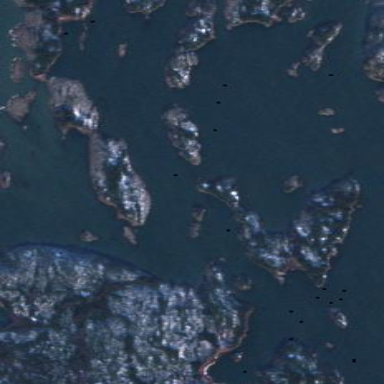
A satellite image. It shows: Island with natural coastline.